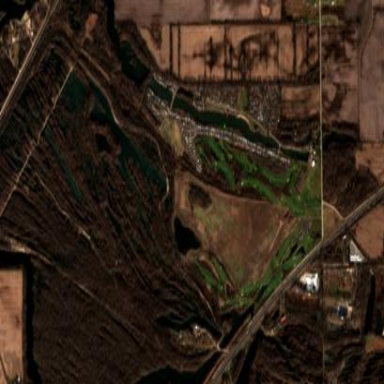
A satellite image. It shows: Golf course.